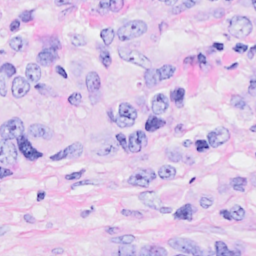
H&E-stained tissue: Breast